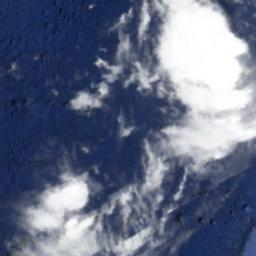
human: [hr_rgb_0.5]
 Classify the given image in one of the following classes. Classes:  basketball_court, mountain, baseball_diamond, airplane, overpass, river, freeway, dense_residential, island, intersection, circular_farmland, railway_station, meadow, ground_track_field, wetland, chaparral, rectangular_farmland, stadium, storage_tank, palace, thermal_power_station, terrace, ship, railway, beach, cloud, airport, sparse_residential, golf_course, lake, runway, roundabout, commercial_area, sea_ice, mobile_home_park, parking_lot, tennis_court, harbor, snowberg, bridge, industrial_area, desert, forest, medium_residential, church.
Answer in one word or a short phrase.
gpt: cloud